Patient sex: M
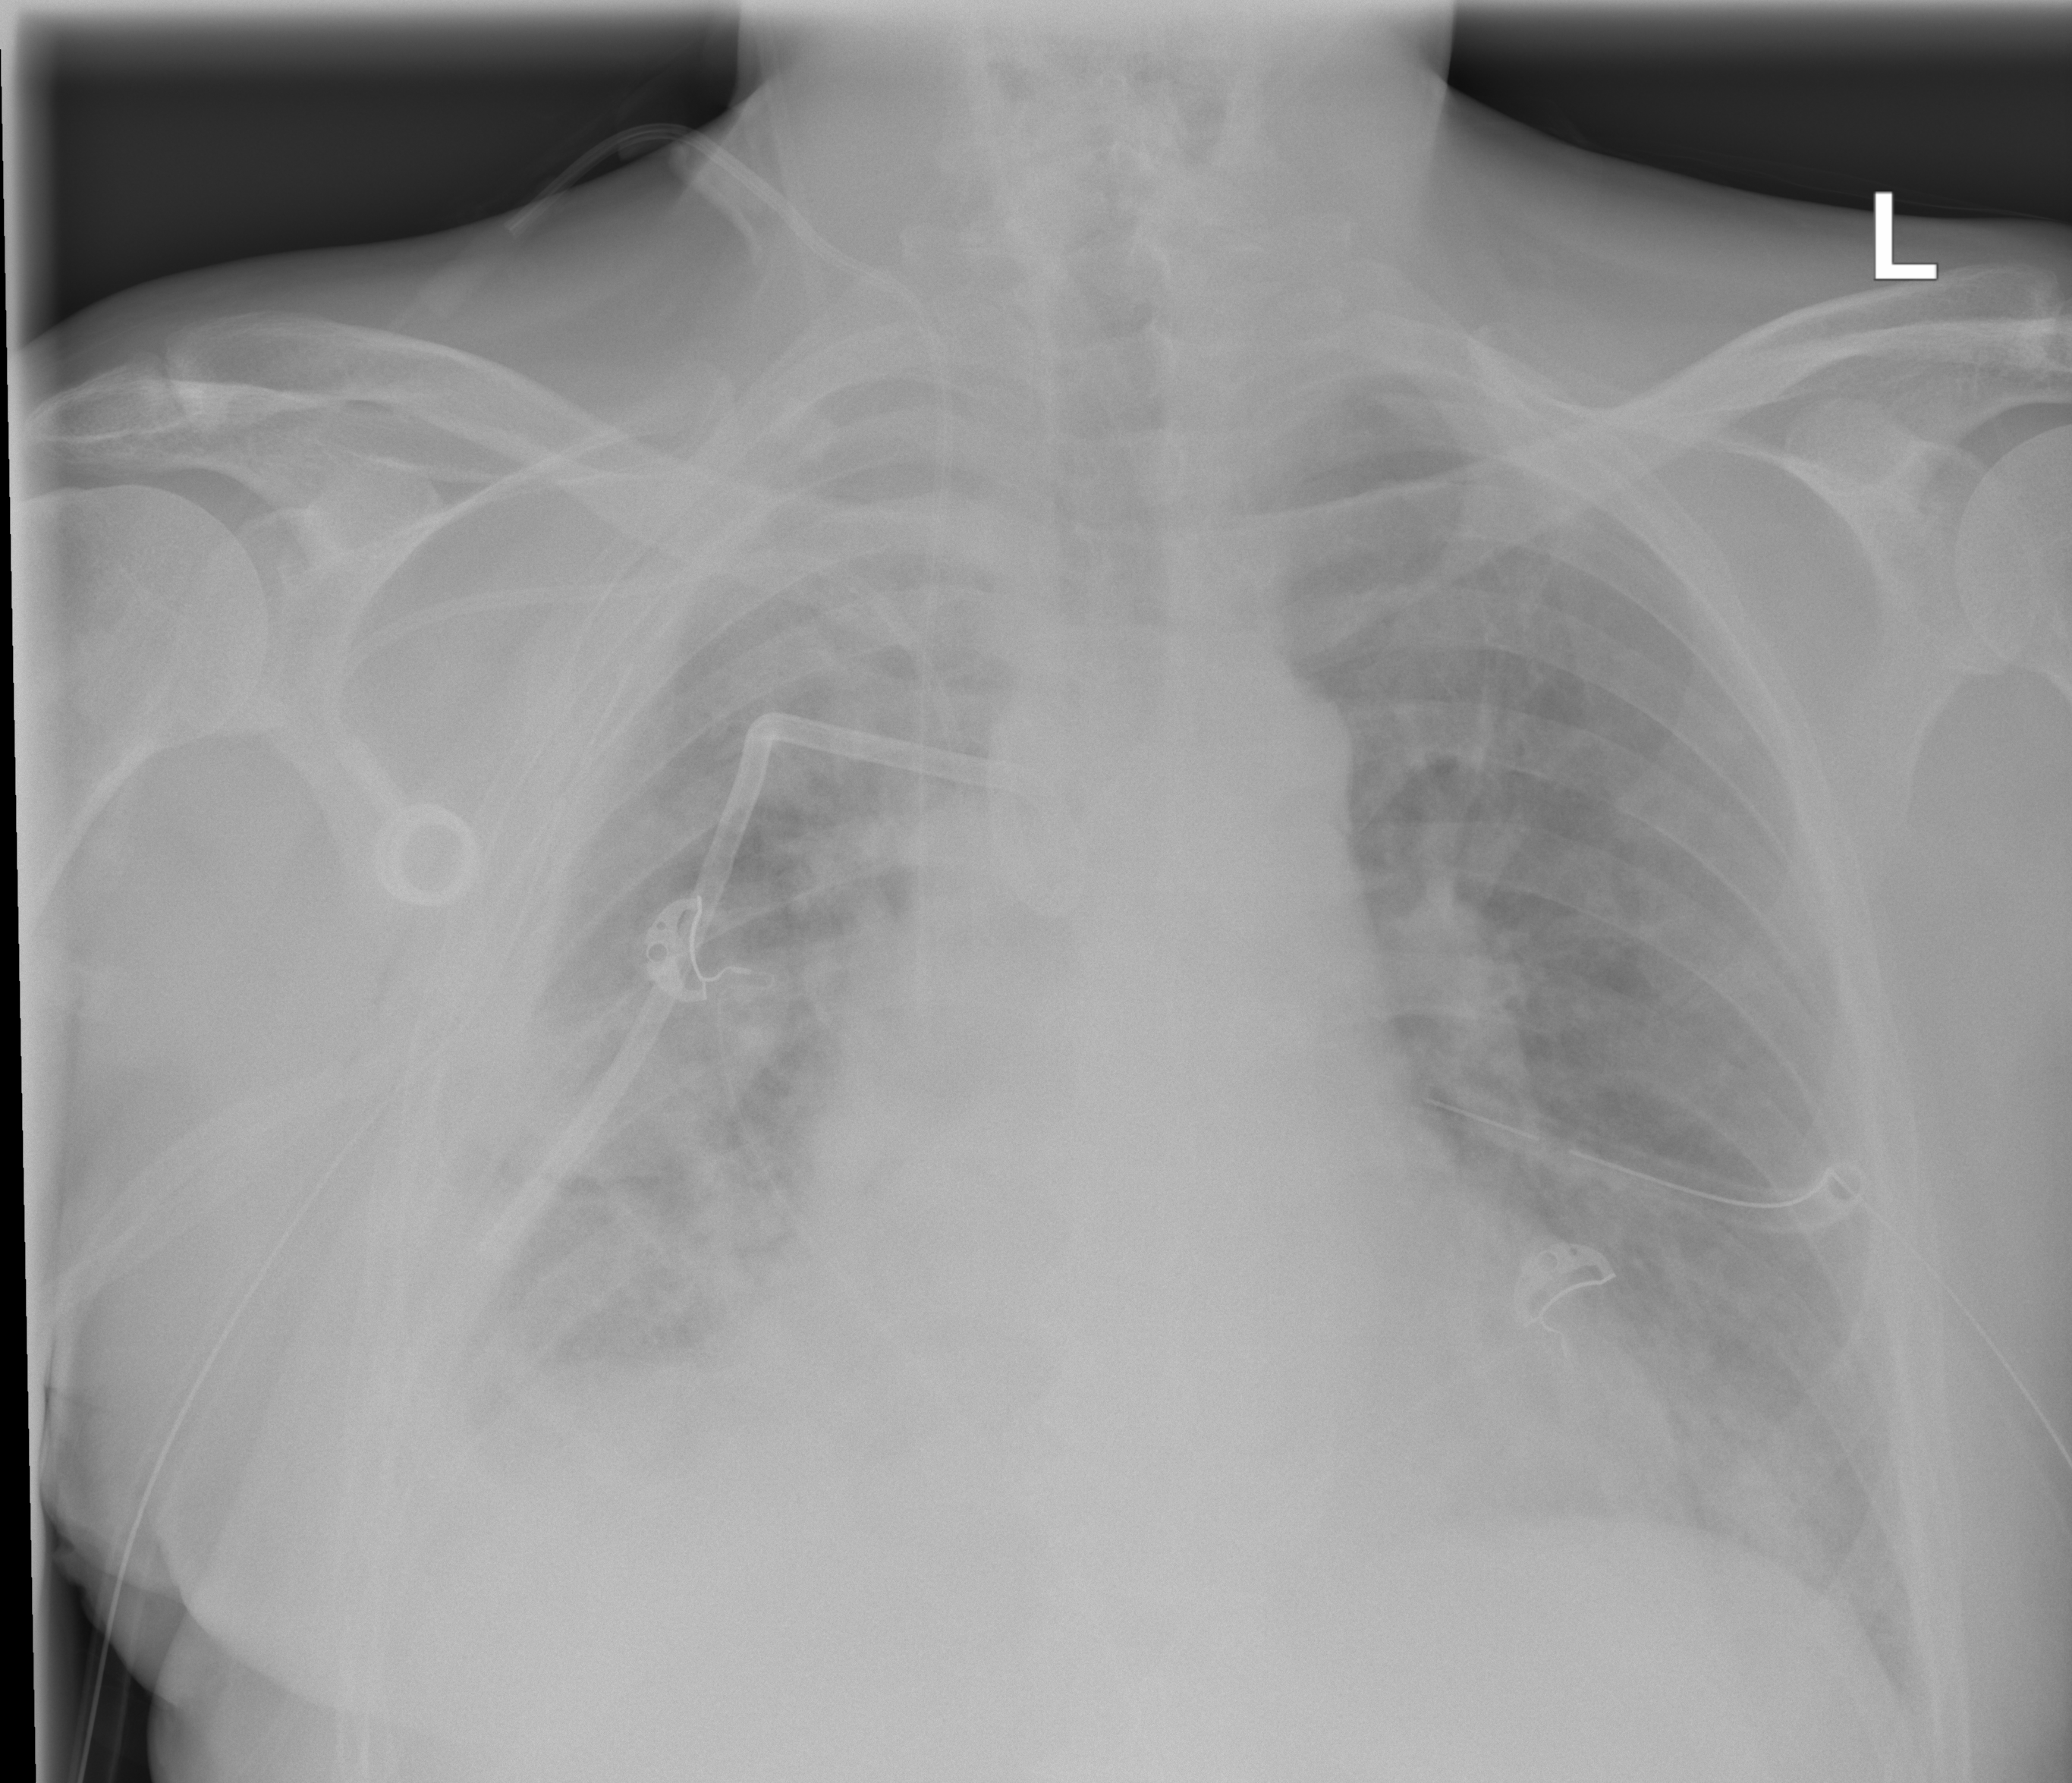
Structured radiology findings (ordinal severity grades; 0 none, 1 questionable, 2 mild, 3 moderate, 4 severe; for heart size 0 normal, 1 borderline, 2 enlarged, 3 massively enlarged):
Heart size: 2
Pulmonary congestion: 2
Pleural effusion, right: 3
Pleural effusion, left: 0
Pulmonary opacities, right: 2
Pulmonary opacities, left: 0
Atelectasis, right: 3
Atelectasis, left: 0